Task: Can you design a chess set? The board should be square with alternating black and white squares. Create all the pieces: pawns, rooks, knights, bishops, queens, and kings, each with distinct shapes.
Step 3884:
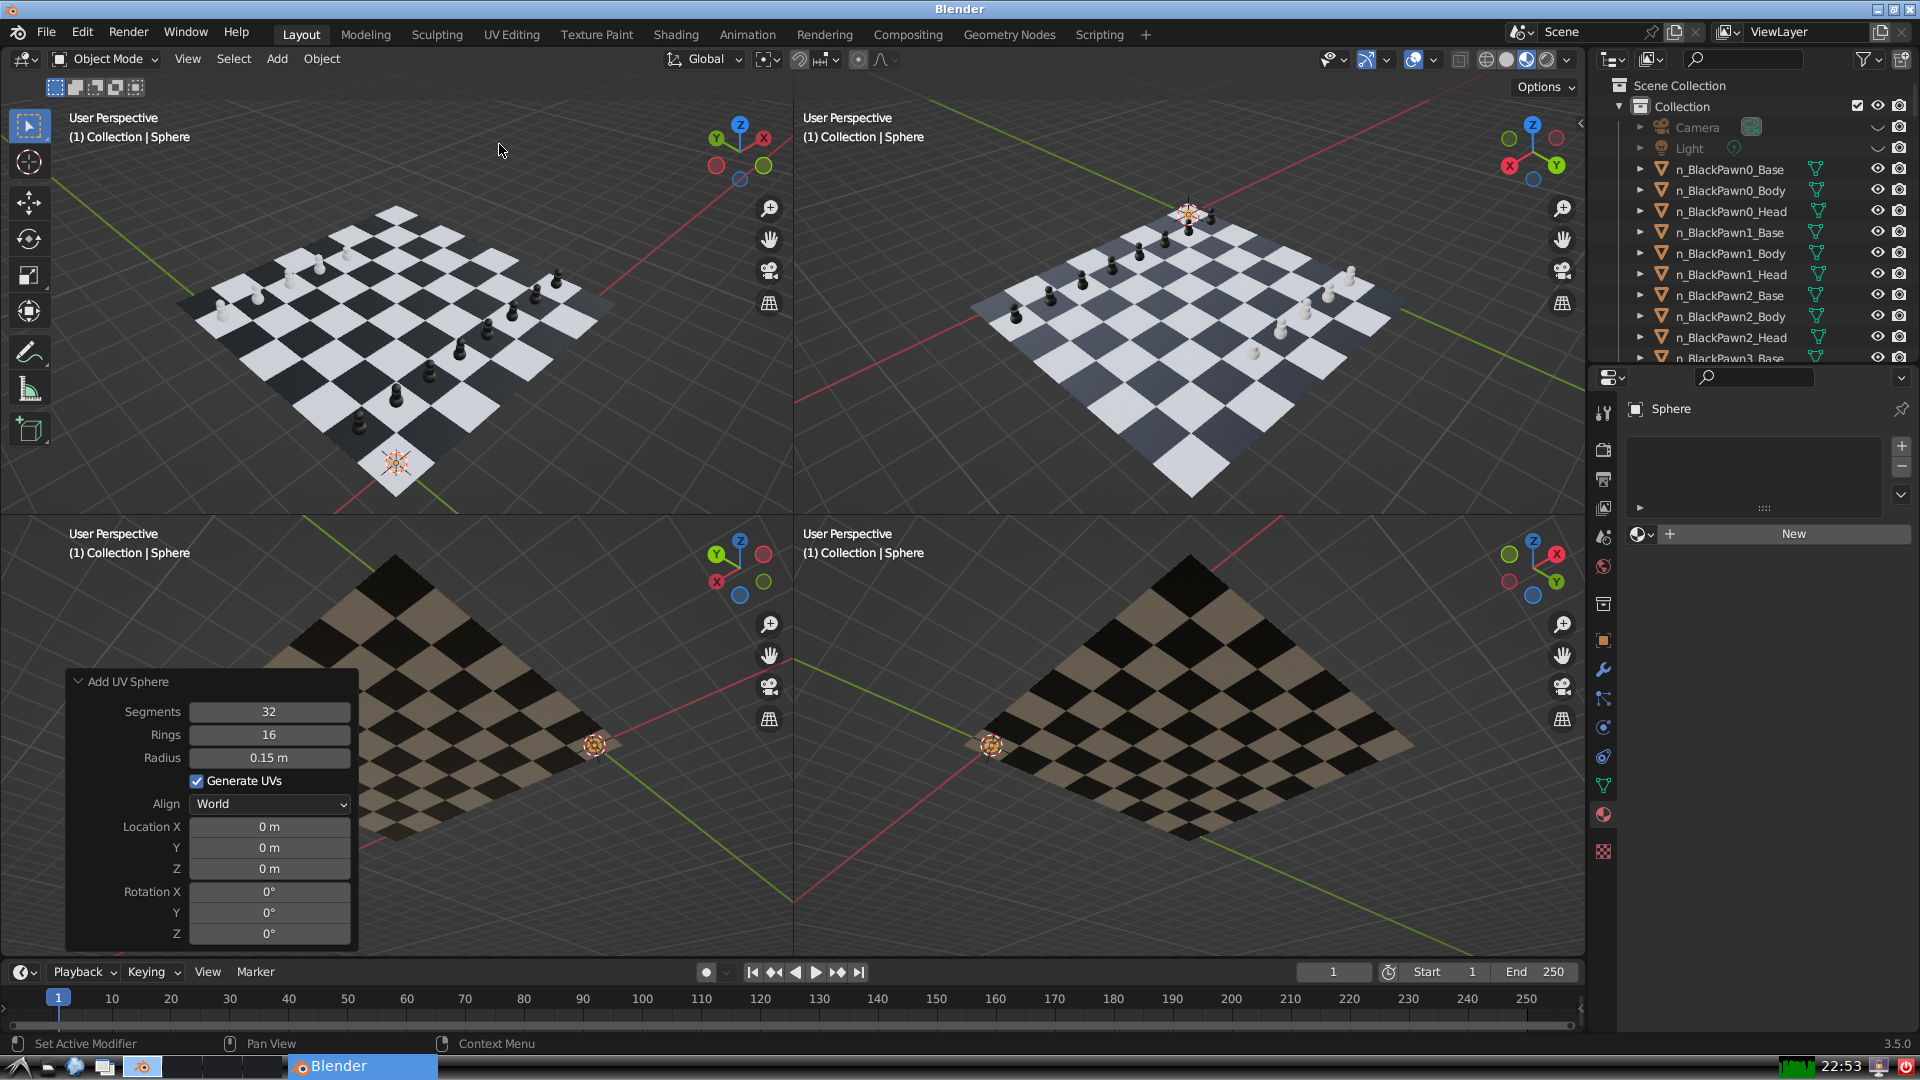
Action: {"mouse_move": [270, 758]}